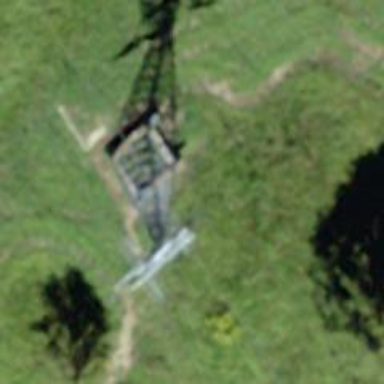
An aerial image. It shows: Pylon used for aerialway.